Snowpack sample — Loveland Pass, Silver Plume, Colorado, USA (12/14/25, 10:50 AM MST)
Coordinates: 39.664, -105.882
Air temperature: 36 °F
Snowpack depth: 67 cm
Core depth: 10 cm
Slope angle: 6°, slope face: 326°
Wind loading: low
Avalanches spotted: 0
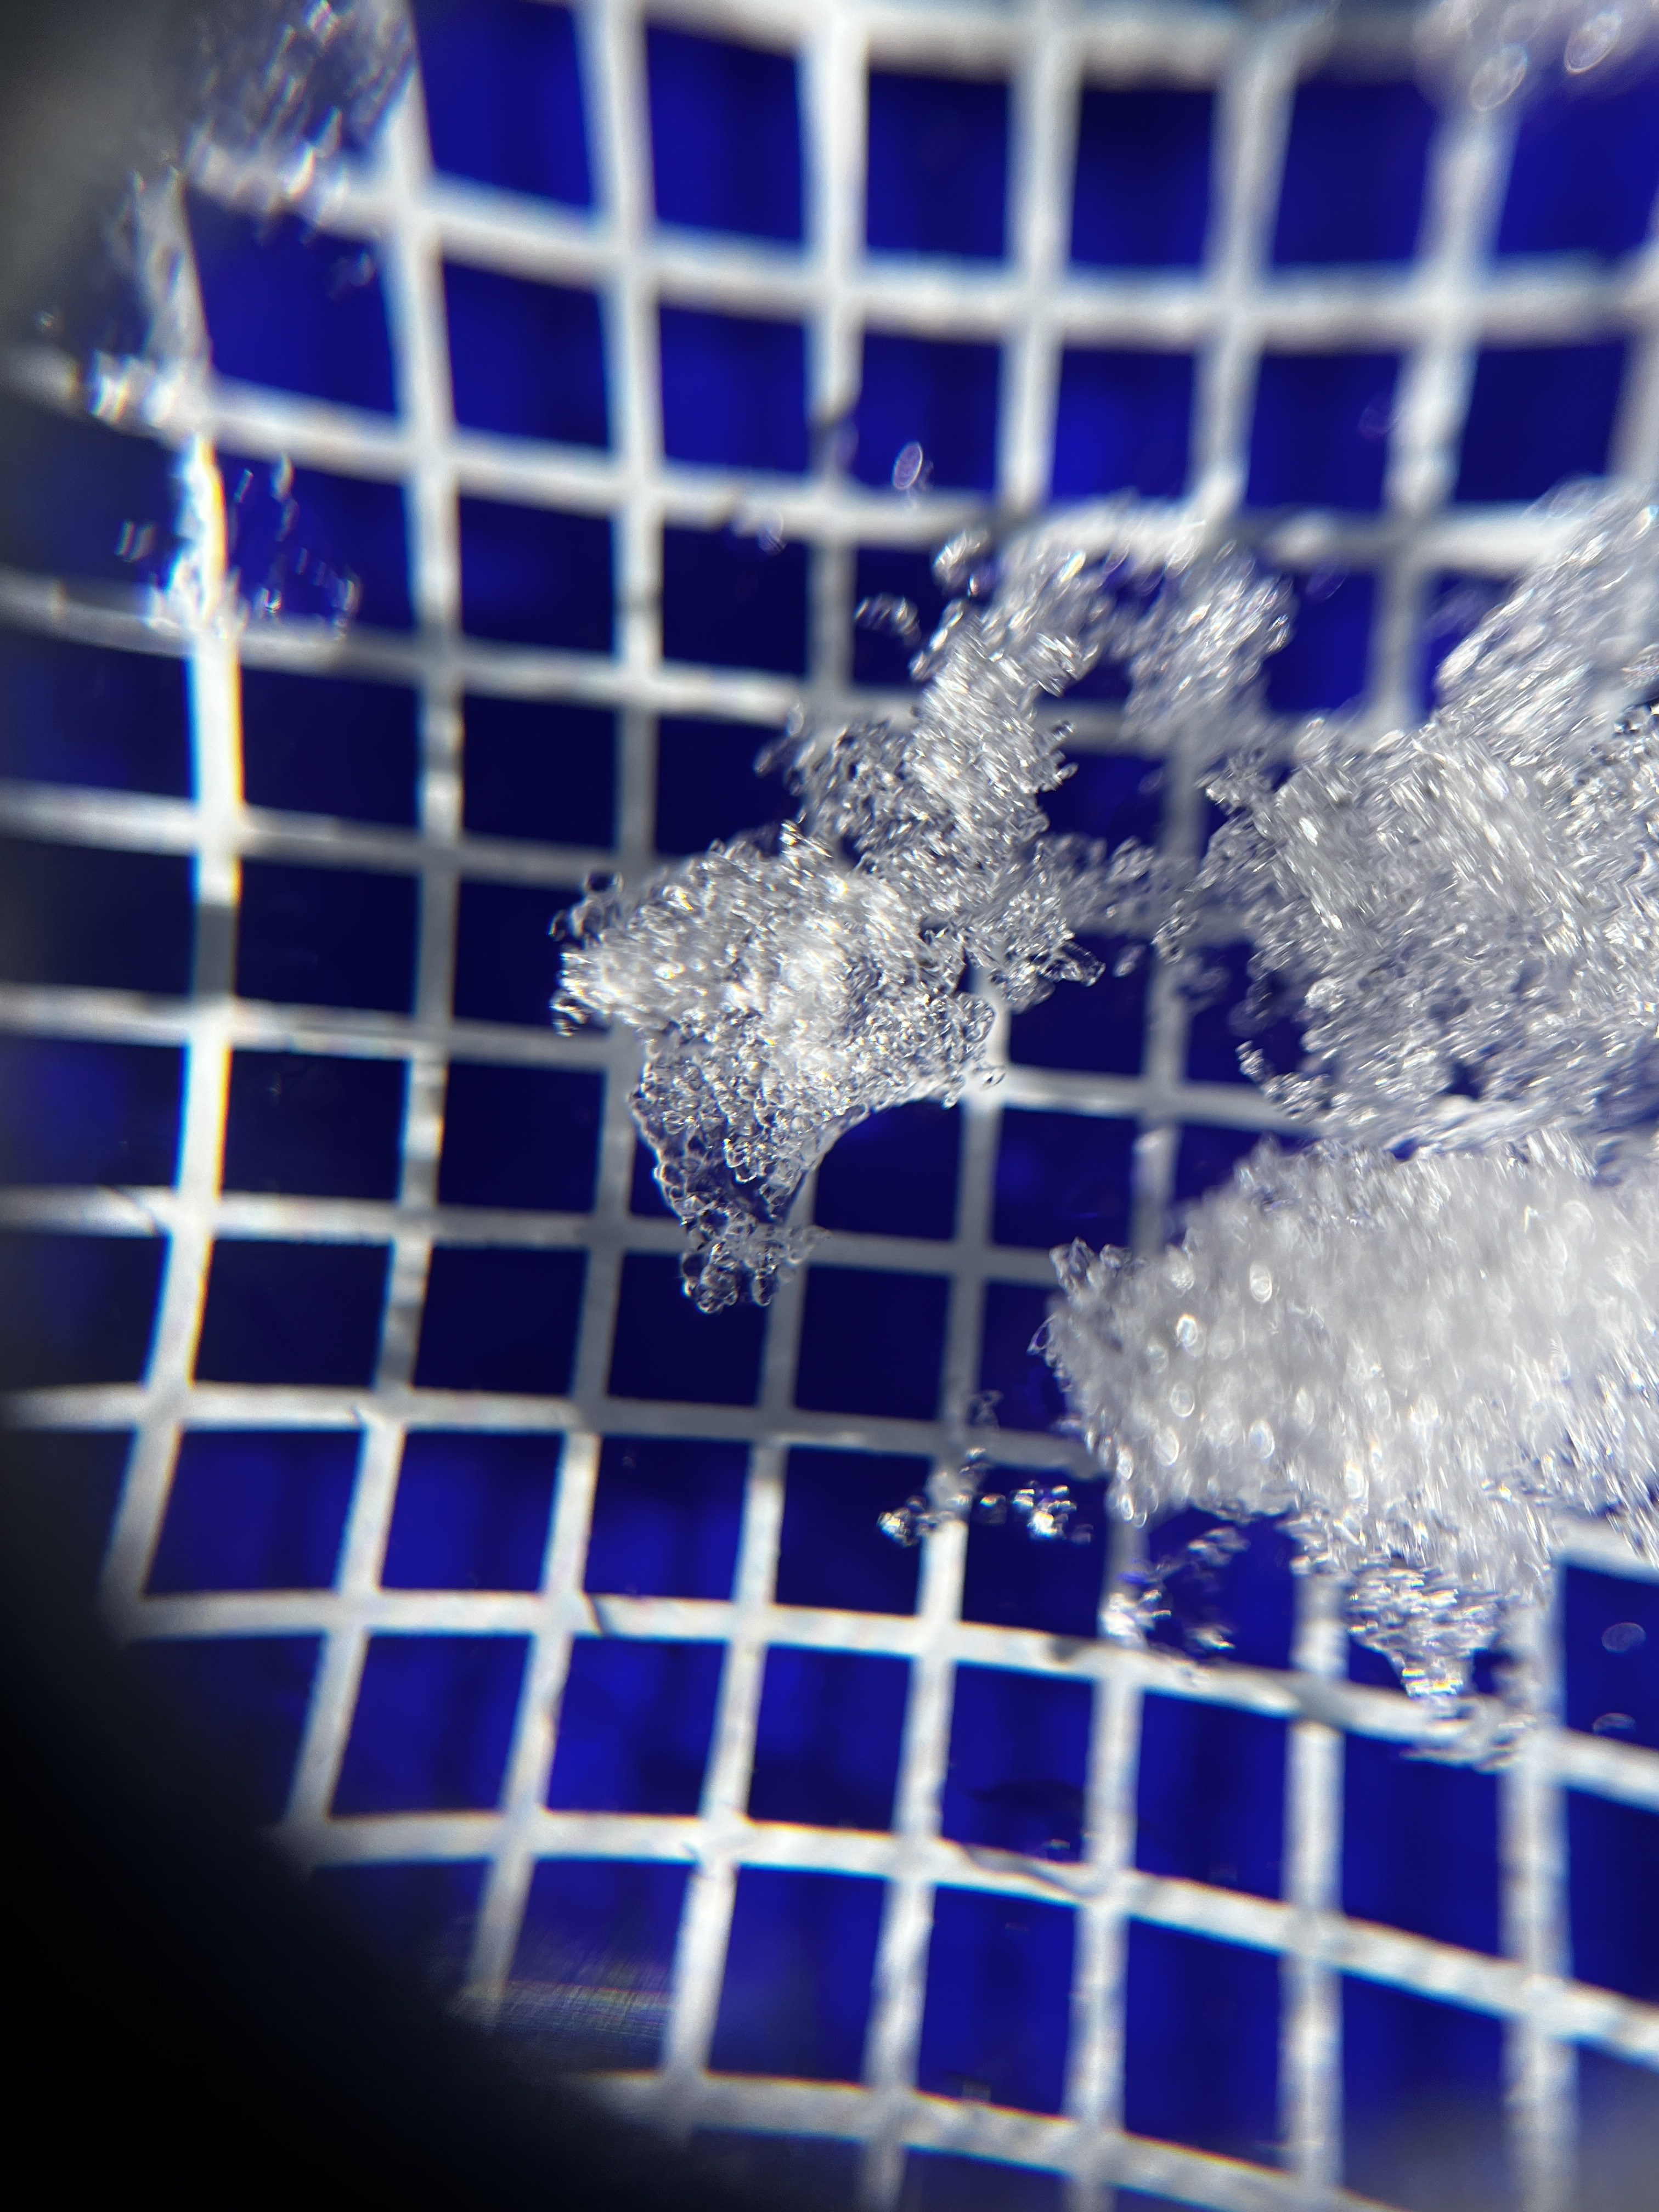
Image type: magnified_profile
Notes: No avalanches spotted, very late start to the season with minimal snowpack